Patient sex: M
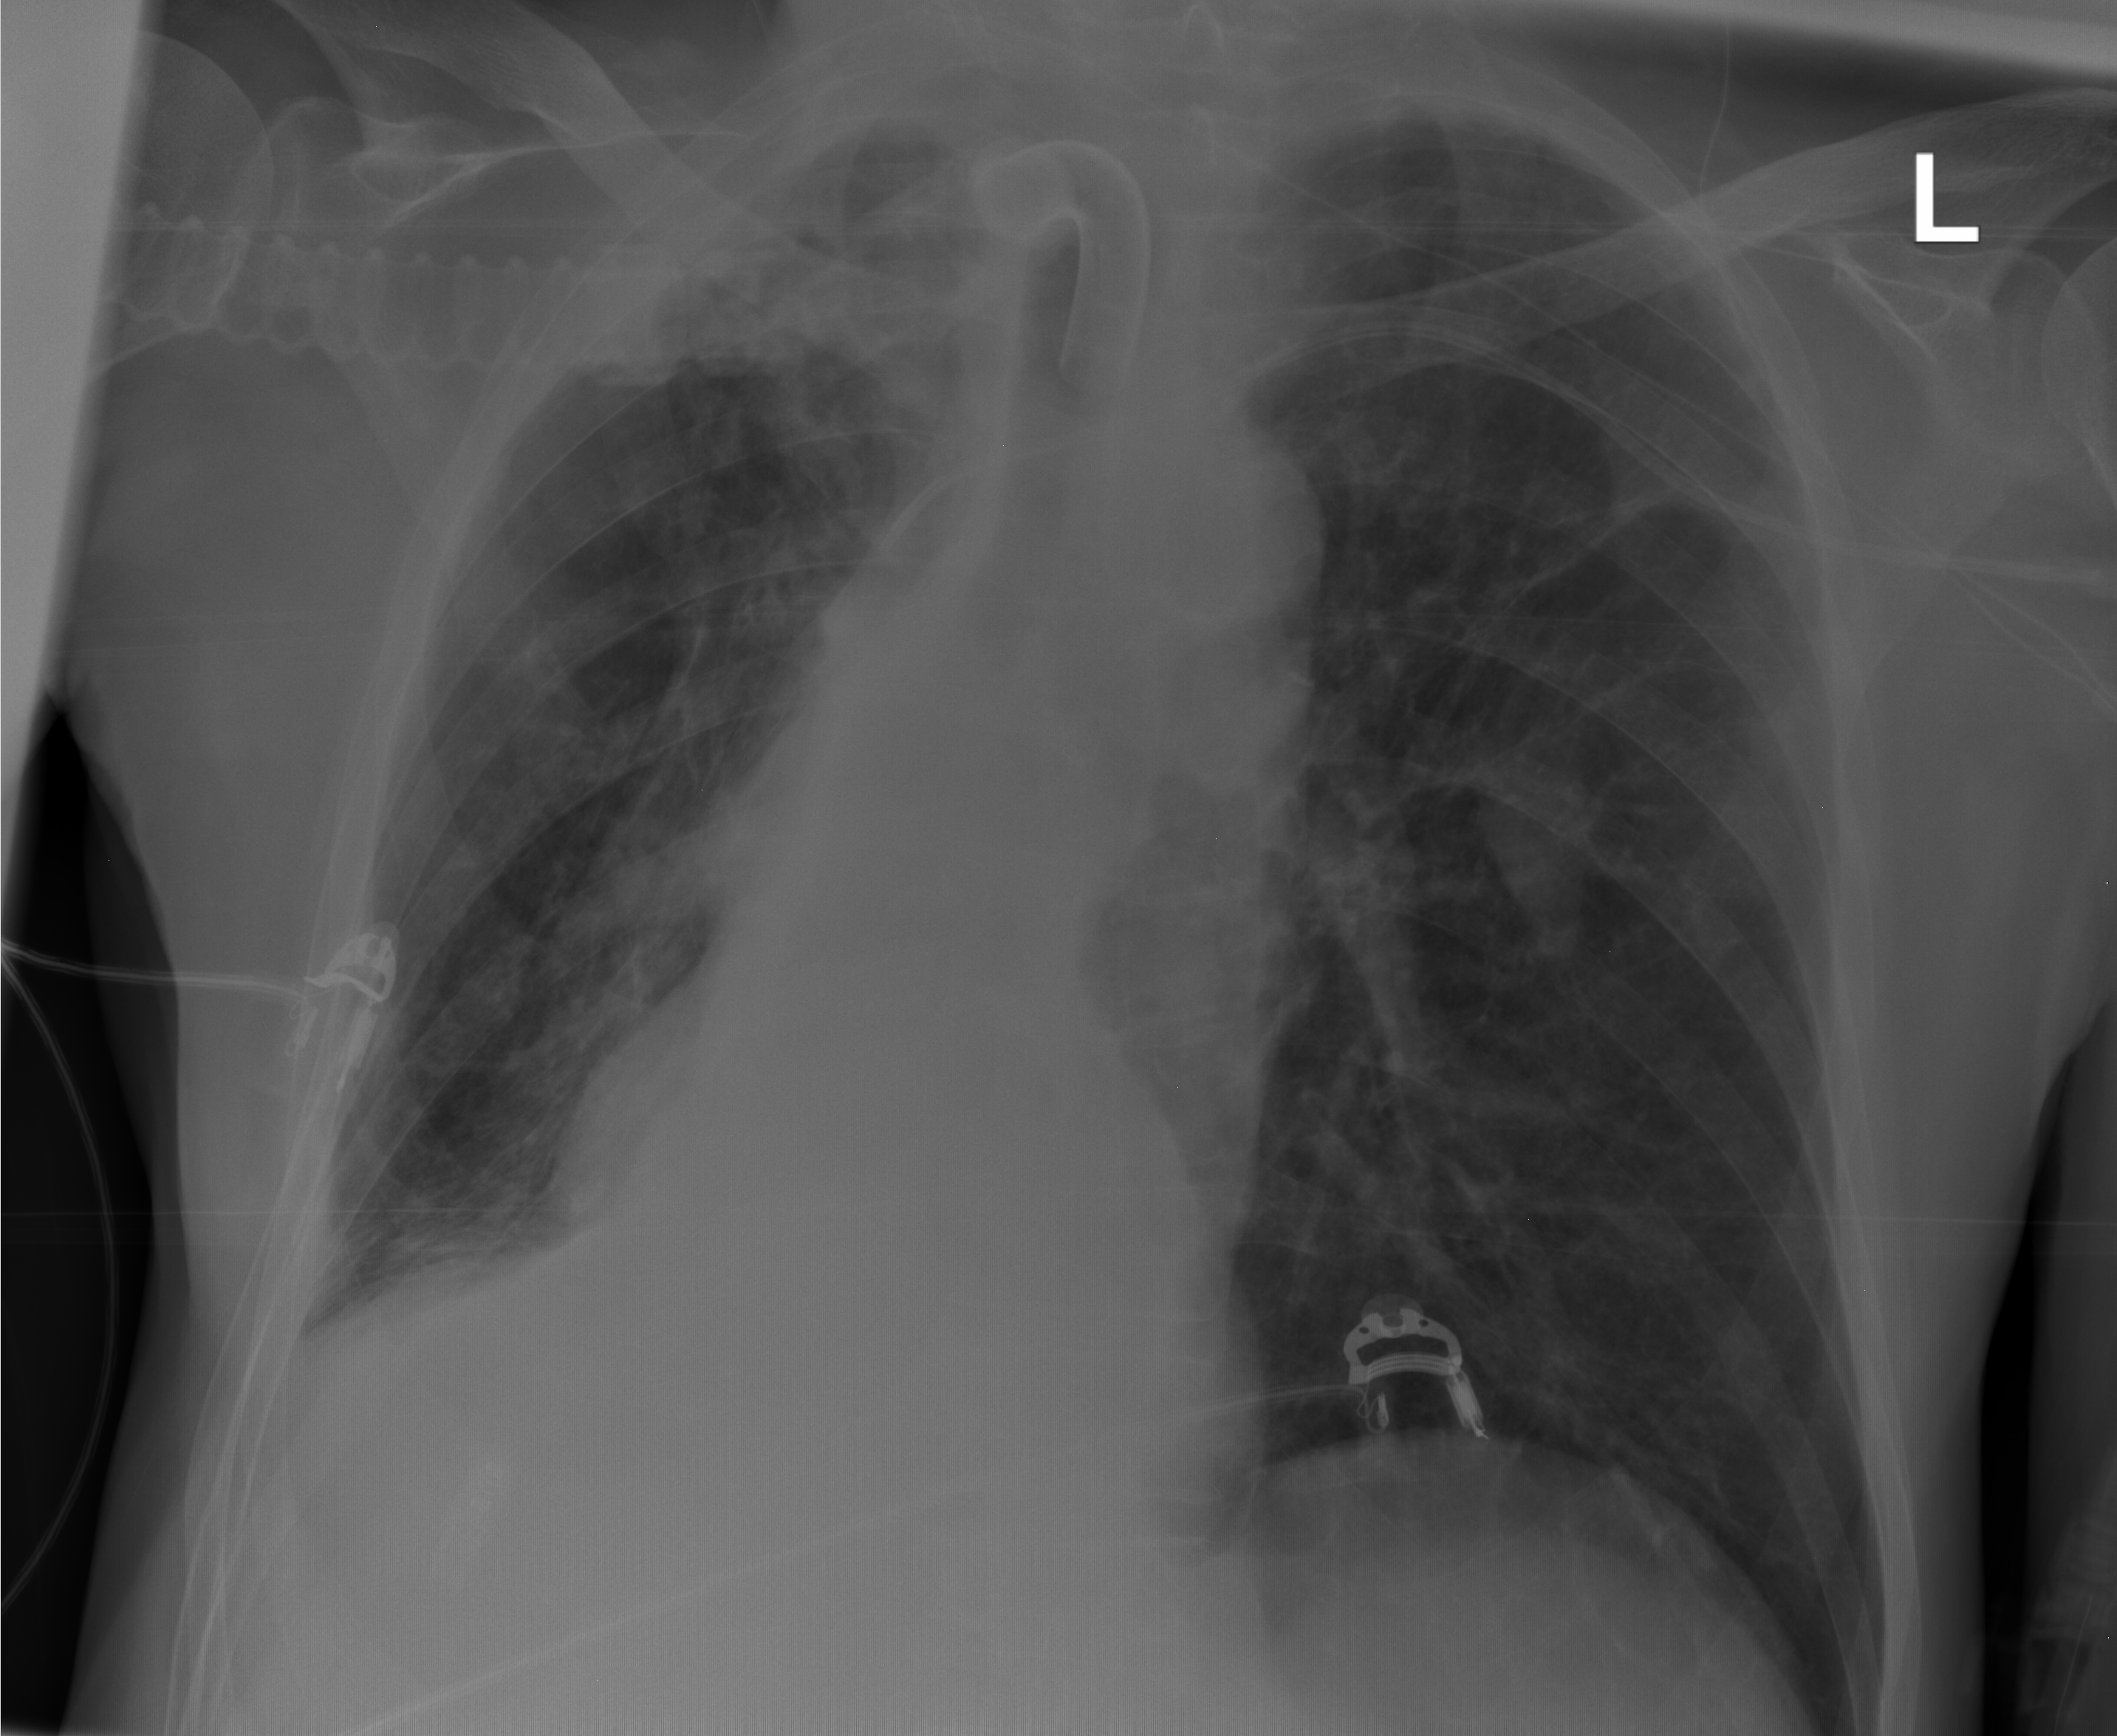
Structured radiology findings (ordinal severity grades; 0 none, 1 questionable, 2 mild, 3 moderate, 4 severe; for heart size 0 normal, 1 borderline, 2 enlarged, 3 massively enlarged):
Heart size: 0
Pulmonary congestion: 0
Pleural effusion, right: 0
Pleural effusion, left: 0
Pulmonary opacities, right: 0
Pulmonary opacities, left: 0
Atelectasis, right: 4
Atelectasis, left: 0